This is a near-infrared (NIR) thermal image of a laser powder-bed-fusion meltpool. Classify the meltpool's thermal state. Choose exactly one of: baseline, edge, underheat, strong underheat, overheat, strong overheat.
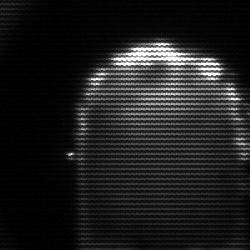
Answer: baseline